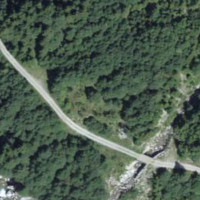
EUNIS habitat code: 23
Species observed at this site:
Ajuga pyramidalis